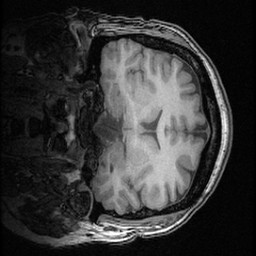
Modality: T1w
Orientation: coronal
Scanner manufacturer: ge
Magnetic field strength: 3 T
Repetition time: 0.008572 s
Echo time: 0.003384 s